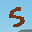
Label: 5